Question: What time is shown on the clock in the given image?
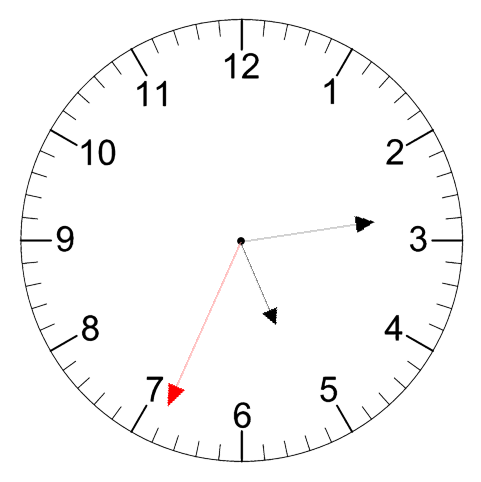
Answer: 05:13:34